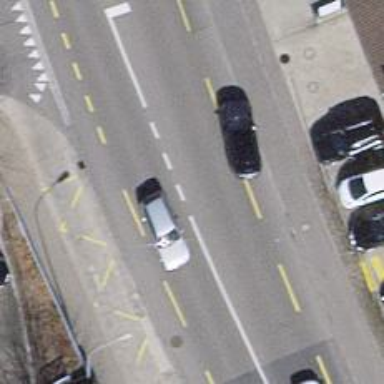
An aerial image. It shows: Secondary road with asphalt surface. It has separate sidewalks and lanes for cyclists on both sides. Trolley wires are present on the road.